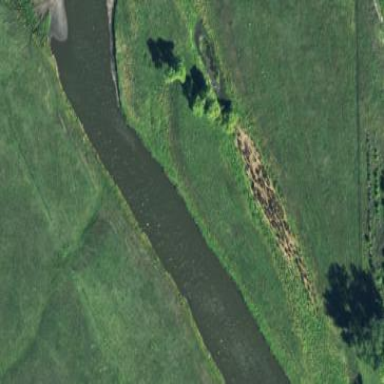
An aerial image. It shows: River flowing through natural water landscape.